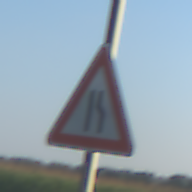
Verkehrszeichen: EinseitigVerengteFahrbahnRechts
Umgebung: Outdoor, RoadRail
Tageszeit: MorningAfternoon
Wetter: Clear
Licht: Natural
Jahreszeit: NotSpecified
Kontrast: HighContrast